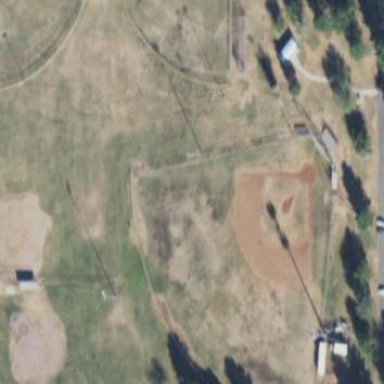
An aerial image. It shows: Softball pitch for leisure and sport activities.